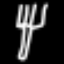
Label: fork